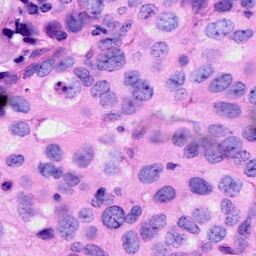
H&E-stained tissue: Breast